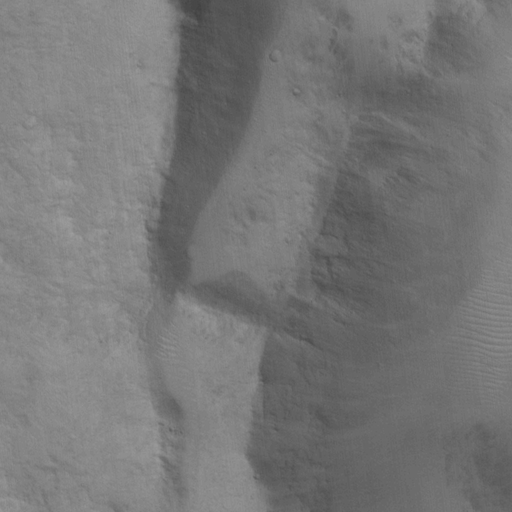
Classes present: Background